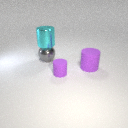
large purple rubber cylinder to the right of small purple rubber cylinder